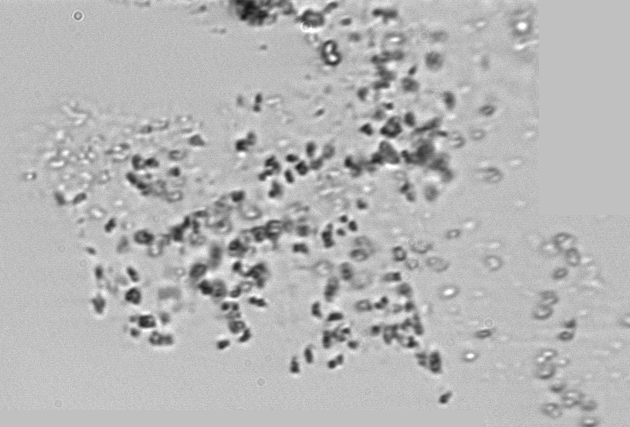
Label: Phaeocystis